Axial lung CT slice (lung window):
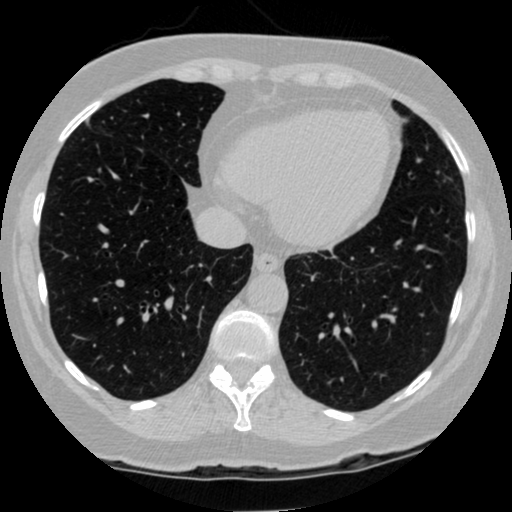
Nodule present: no